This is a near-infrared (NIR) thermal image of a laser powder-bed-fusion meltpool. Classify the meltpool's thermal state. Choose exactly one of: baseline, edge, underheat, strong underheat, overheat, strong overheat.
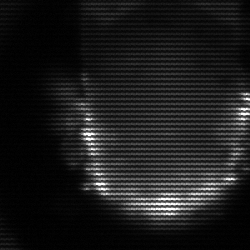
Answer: baseline